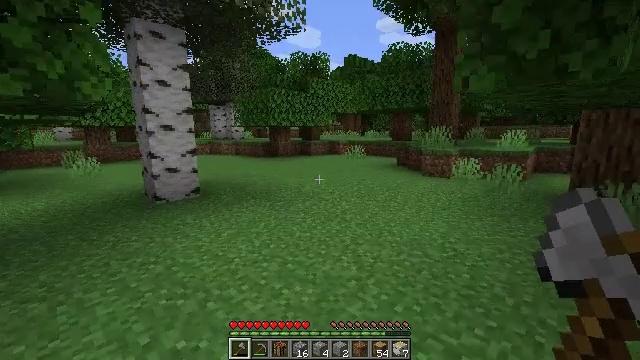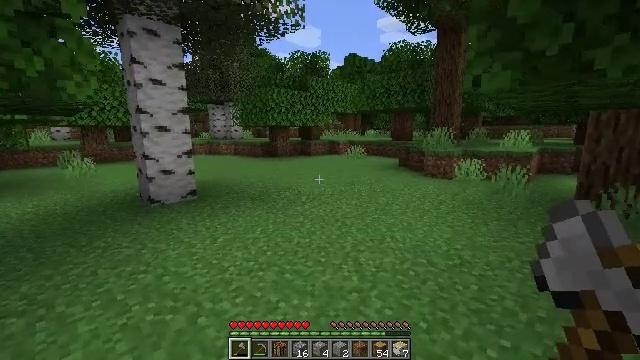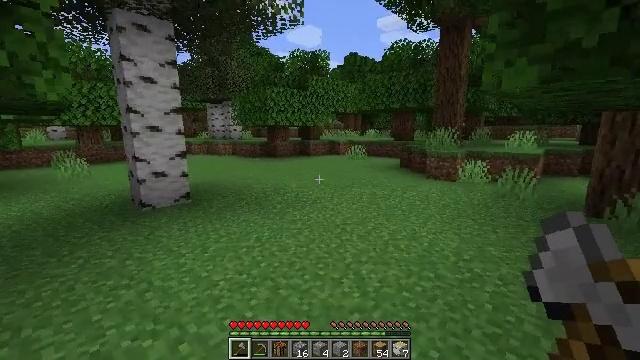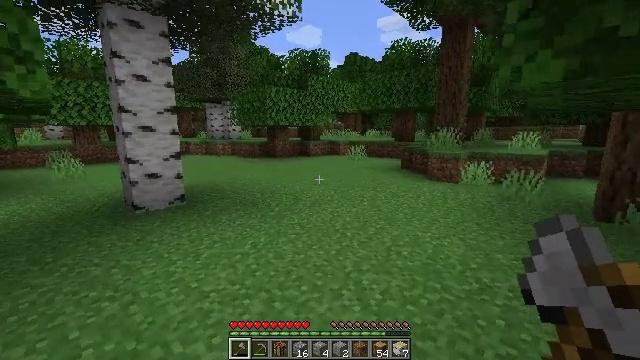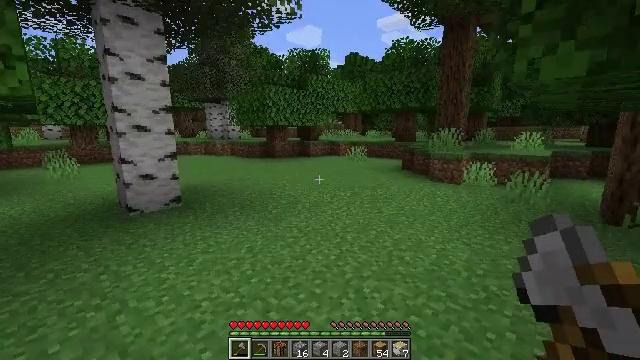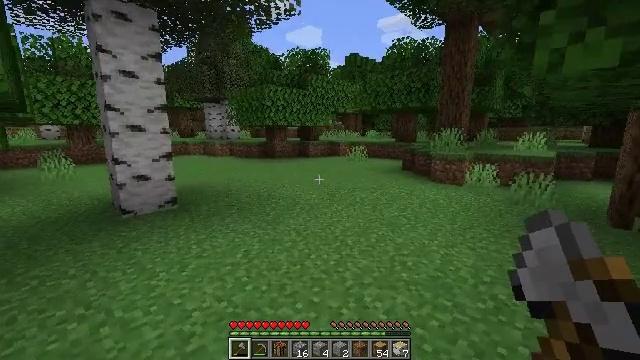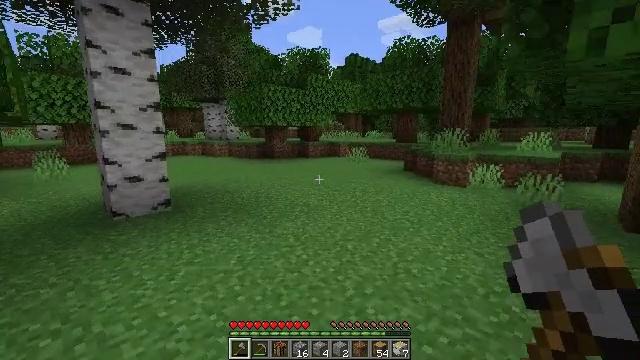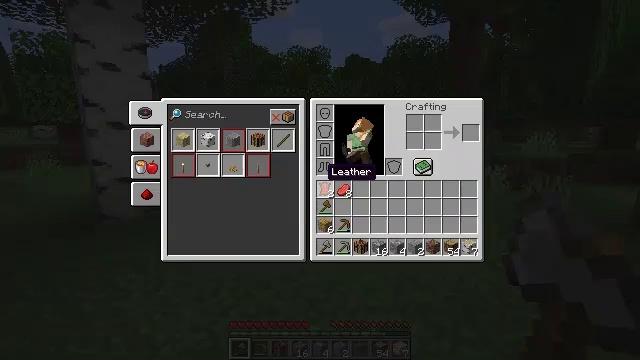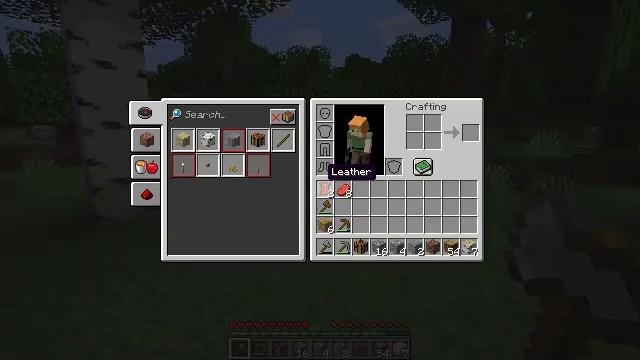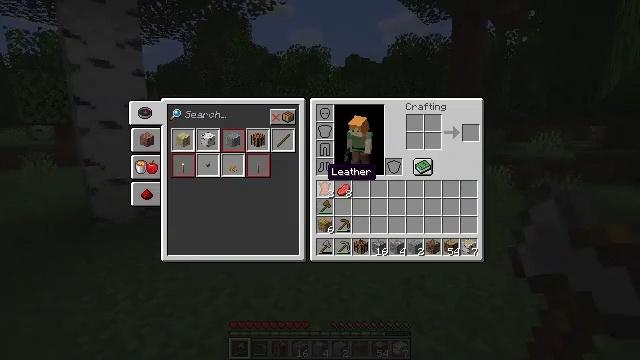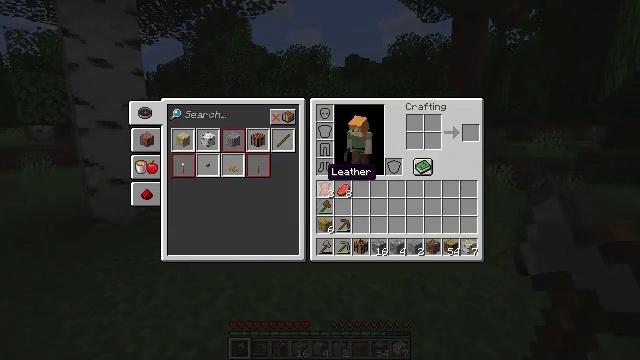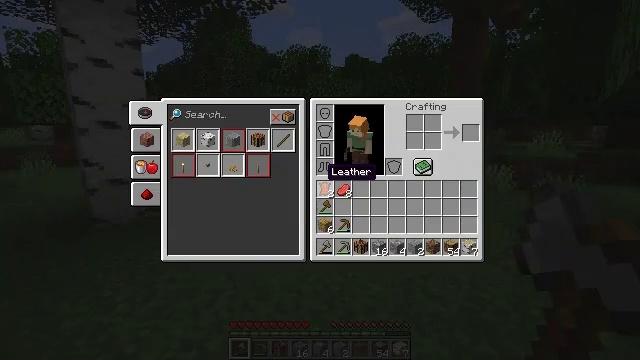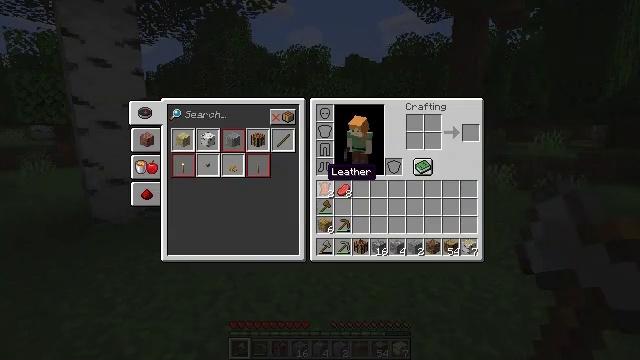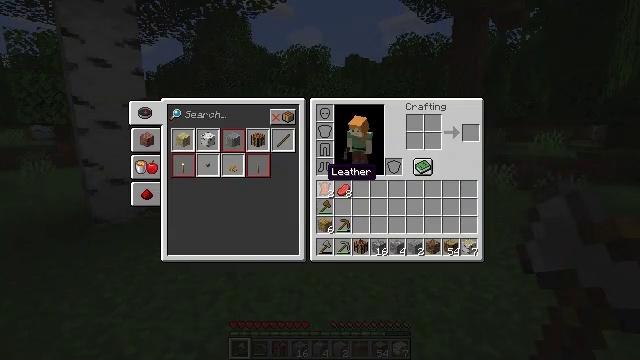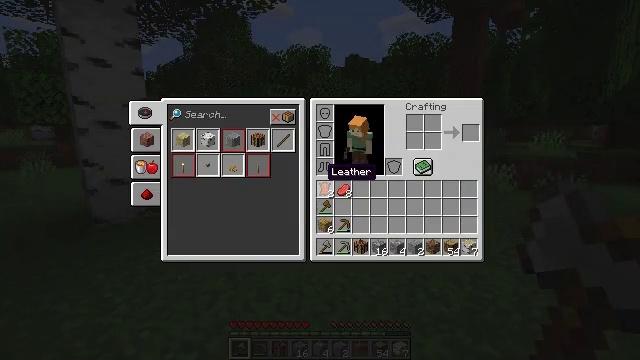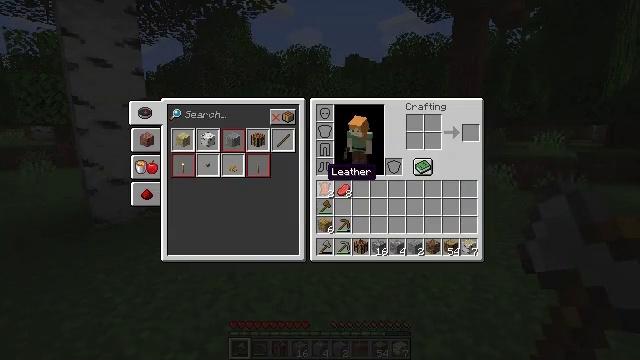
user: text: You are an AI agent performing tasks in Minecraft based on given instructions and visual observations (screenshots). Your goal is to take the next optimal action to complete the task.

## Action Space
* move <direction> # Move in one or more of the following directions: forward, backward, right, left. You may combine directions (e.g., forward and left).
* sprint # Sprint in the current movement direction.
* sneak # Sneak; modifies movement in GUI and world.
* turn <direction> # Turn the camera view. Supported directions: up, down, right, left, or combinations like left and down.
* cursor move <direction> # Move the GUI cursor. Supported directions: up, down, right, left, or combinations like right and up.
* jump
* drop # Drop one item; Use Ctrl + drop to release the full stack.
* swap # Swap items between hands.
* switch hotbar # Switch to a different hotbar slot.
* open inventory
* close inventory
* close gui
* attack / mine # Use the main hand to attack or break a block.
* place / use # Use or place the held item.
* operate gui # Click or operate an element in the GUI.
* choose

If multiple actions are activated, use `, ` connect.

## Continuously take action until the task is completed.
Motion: motion action
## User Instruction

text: Kill mobs.
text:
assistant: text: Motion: move forward
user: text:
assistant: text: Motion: move forward
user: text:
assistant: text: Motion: move forward
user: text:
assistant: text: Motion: move forward
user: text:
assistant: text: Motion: move forward
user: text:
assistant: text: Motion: move forward
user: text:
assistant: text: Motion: move forward, open inventory
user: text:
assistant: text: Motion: move forward, open inventory
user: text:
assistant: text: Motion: move forward, open inventory
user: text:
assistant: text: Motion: move forward, open inventory
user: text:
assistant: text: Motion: move forward
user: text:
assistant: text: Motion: move forward
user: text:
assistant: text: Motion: no_op
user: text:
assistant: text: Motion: no_op
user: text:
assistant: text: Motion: no_op
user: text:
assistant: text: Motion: no_op
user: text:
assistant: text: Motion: no_op
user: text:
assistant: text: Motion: no_op
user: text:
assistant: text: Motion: no_op
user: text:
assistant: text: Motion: no_op
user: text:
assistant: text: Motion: close inventory
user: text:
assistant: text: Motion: close inventory
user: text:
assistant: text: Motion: close inventory
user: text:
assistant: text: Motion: no_op
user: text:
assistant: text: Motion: move forward, turn right
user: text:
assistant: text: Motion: move forward, turn right
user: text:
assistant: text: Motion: move forward
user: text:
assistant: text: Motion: move forward, open inventory
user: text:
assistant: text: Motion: move forward, open inventory
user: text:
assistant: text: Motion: move forward, cursor move right, open inventory